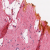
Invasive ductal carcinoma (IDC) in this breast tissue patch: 0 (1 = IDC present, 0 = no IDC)